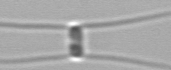
Label: Chaetoceros_similis